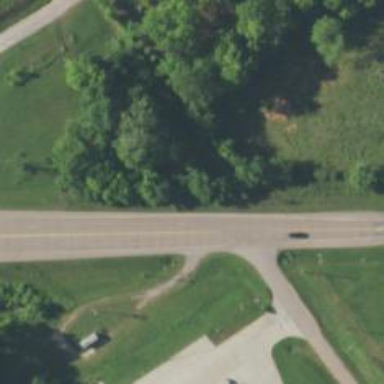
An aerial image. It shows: Secondary road.